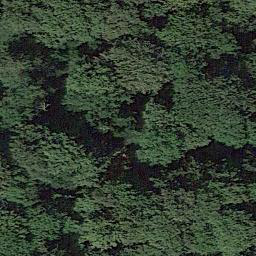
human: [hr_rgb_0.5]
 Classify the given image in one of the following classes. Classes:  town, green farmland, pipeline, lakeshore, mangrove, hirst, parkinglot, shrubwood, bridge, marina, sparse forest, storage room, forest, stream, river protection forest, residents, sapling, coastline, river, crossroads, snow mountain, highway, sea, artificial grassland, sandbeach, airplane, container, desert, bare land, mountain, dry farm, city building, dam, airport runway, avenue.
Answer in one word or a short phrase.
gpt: forest